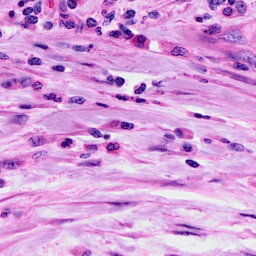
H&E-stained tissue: Cervix